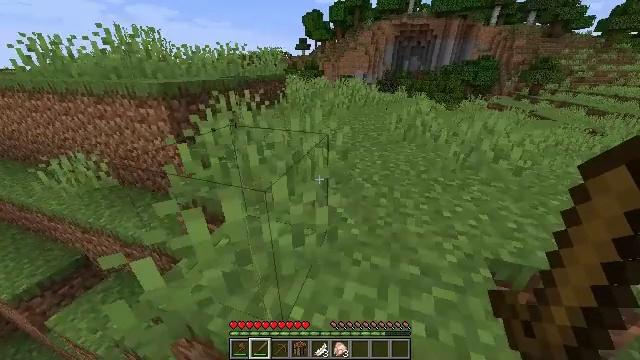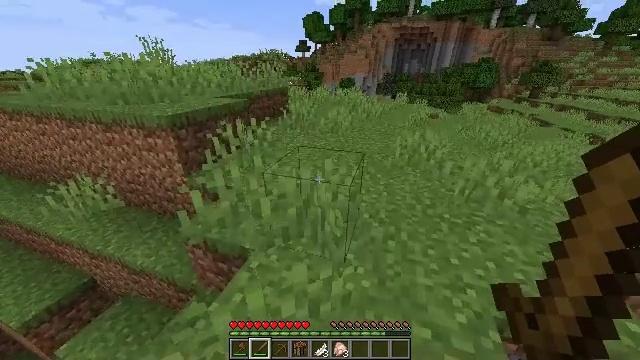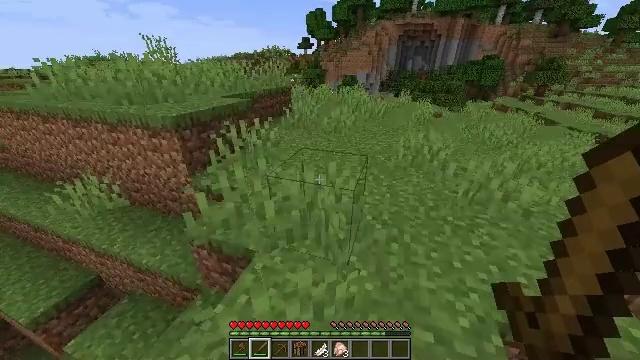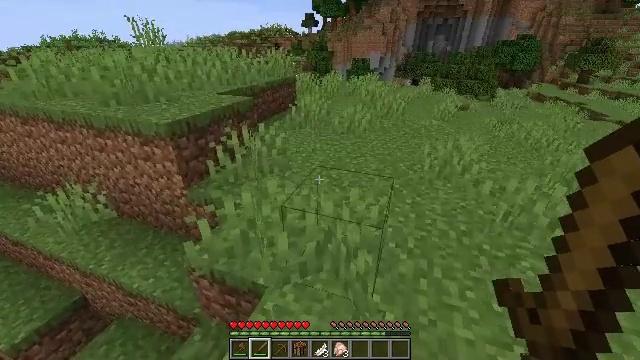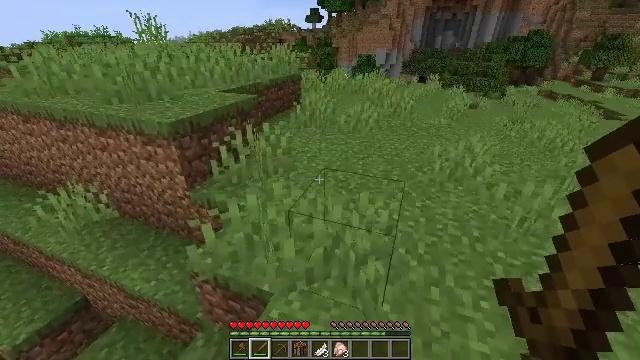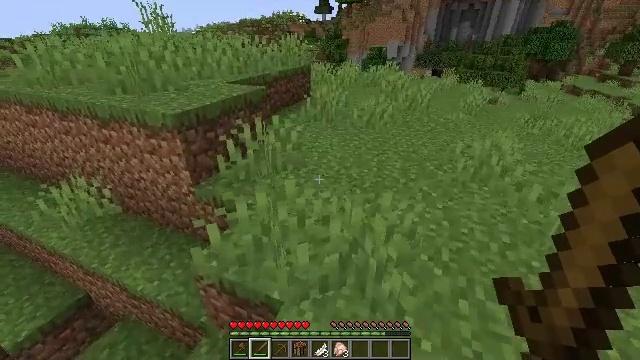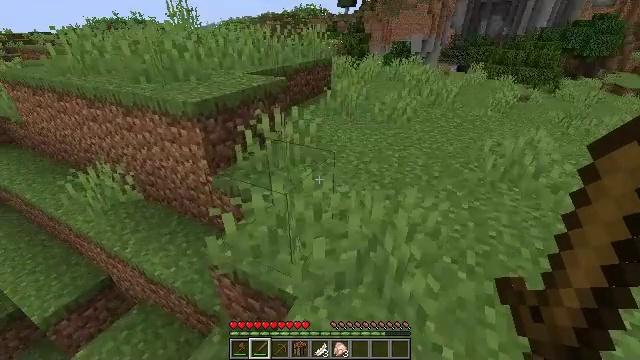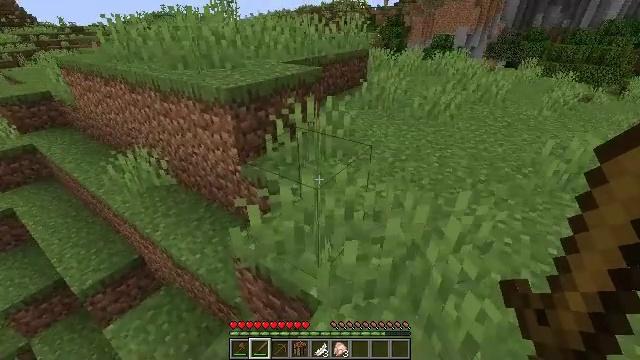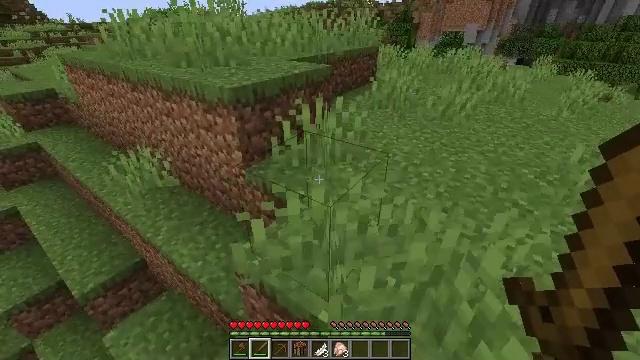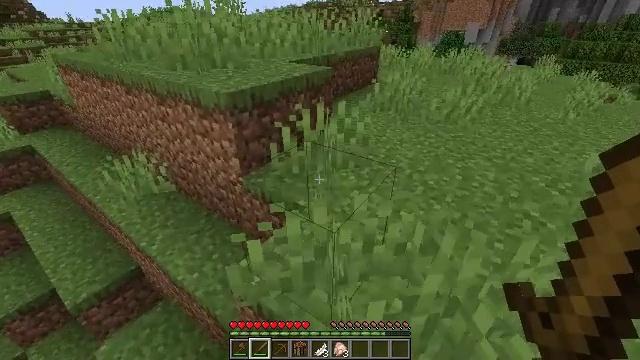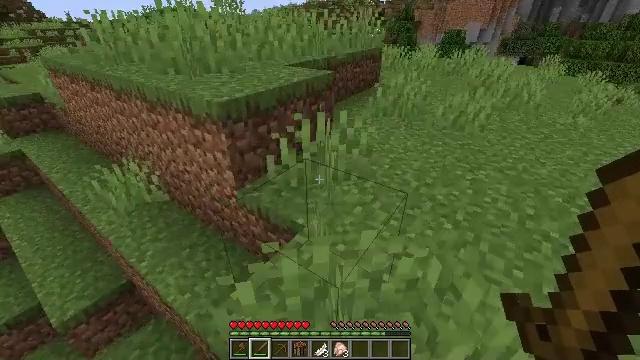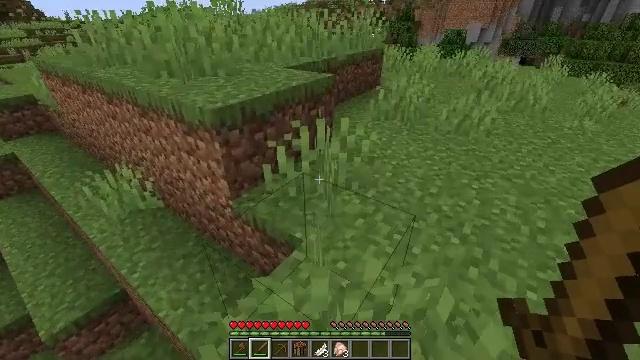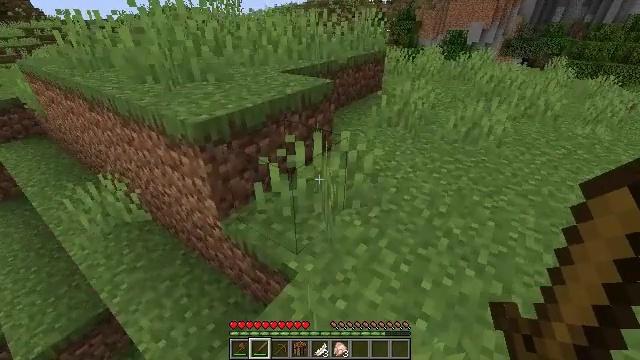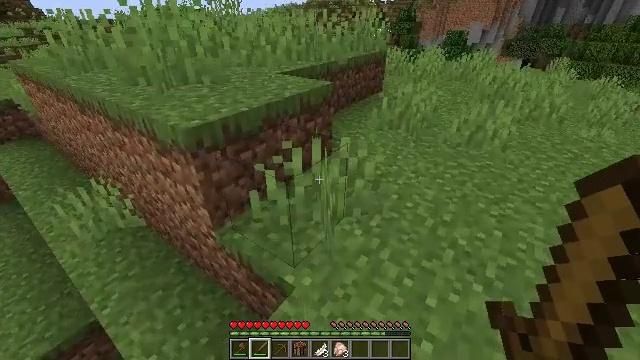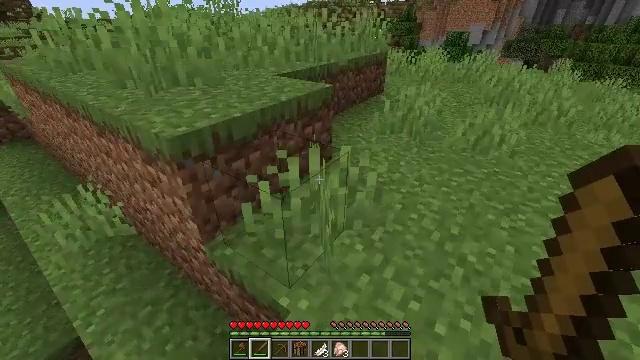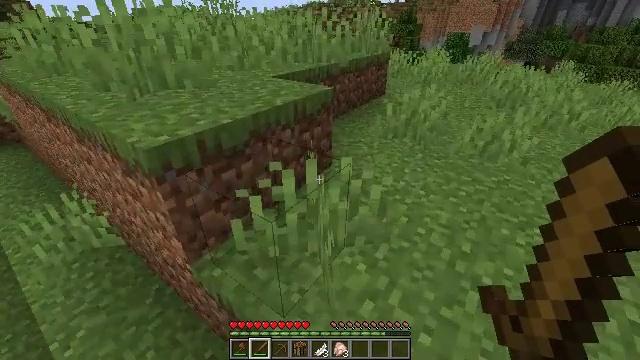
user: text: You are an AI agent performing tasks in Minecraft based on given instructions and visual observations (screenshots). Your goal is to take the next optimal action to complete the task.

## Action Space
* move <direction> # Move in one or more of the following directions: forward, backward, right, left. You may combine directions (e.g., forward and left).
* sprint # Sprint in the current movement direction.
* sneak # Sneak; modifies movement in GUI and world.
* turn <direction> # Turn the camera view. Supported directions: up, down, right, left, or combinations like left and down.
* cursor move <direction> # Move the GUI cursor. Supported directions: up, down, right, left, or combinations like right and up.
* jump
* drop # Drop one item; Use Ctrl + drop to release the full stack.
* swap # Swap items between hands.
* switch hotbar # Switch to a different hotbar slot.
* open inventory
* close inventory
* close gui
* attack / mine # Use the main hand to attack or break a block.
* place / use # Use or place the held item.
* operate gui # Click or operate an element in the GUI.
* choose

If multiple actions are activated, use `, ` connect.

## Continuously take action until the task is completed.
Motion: motion action
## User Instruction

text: Combat the chicken.
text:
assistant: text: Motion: move forward, jump
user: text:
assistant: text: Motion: move forward, jump
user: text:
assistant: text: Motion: move forward, turn left
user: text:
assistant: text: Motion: move forward
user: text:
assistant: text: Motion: move forward, turn left
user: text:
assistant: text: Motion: move forward, turn left
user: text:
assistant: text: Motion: move forward, turn left
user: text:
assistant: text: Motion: move forward, turn left
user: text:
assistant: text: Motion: move forward
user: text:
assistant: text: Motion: move forward
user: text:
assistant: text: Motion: move forward
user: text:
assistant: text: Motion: move forward
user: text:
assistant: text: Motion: move forward
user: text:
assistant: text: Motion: move forward
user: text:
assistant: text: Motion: move forward
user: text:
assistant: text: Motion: move forward, jump
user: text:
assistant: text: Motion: move forward, jump
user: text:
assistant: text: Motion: move forward, jump
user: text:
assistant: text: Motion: move forward, jump
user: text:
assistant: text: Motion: move forward, jump
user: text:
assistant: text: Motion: move forward
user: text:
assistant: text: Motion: move forward
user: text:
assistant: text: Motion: move forward
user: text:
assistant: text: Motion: move forward
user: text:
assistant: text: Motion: move forward
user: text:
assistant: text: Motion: move forward
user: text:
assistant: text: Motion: move forward
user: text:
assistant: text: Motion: move forward
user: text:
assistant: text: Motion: move forward
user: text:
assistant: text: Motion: move forward